Question: I'm going through the 11th chapter of Michael Hartl's railstutorial and have run into some rspec errors.

I'm not really sure what the error message means by .
Just in case, here's my spec code.
'''
let(:follower) {FactoryGirl.create(:user)}
let(:followed) {FactoryGirl.create(:user)}
let(:relationship) {follower.relationships.build(followed_id: followed_id)}
subject {relationship}
it {should be_valid}
describe "accessible attributes" do
it "should not allow access to follower_id" do
expect do
Relationship.new(follower_id: follower_id)
end.to raise_error(ActiveModel::MassAssignmentSecurity::Error)
end
end
'''
Any help would be appreciated. Thanks!
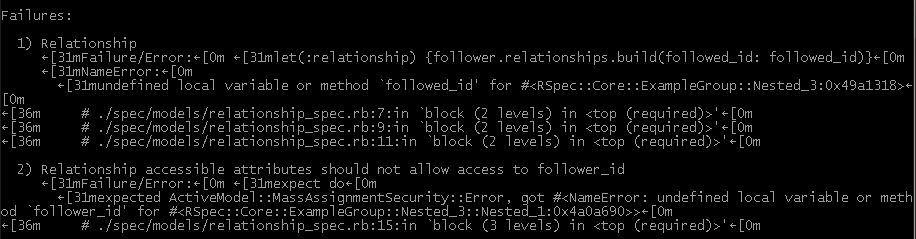
Answer: Change this line:
> let(:relationship) {follower.relationships.build(followed_id:
followed_id)}
To
'''
let(:relationship) {follower.relationships.build(followed_id: followed.id)}
'''